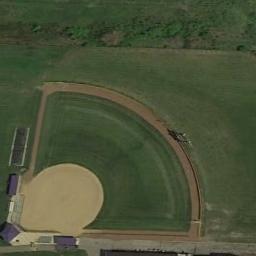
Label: baseball_diamond